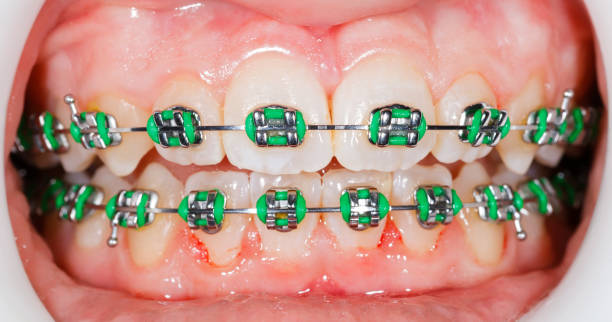
Condition: Gingivitis